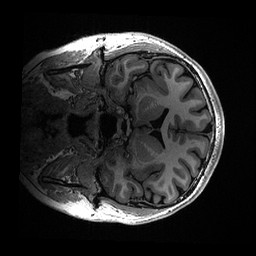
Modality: T1w
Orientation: coronal
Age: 18
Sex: male
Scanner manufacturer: ge
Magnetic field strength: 3 T
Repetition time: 0.006952 s
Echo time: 0.00292 s